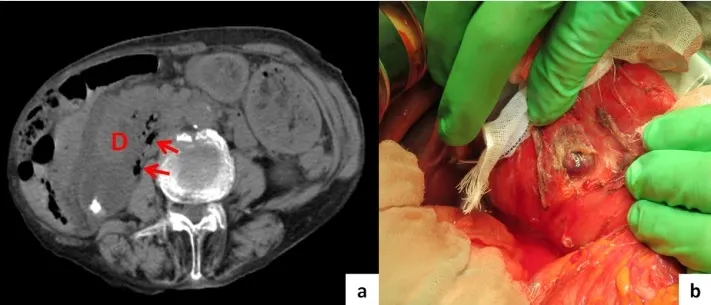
A: Retroperitoneal free air (arrows) around the duodenum (D). . B: Perforated diverticulum at posterior wall of the duodenum.
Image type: radiology (ct)